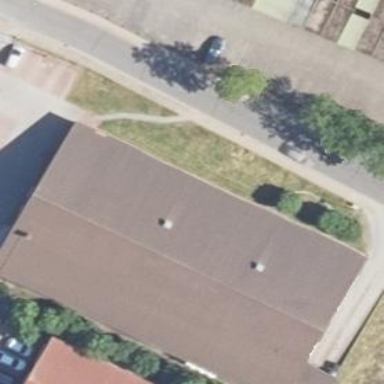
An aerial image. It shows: Supermarket located in building.